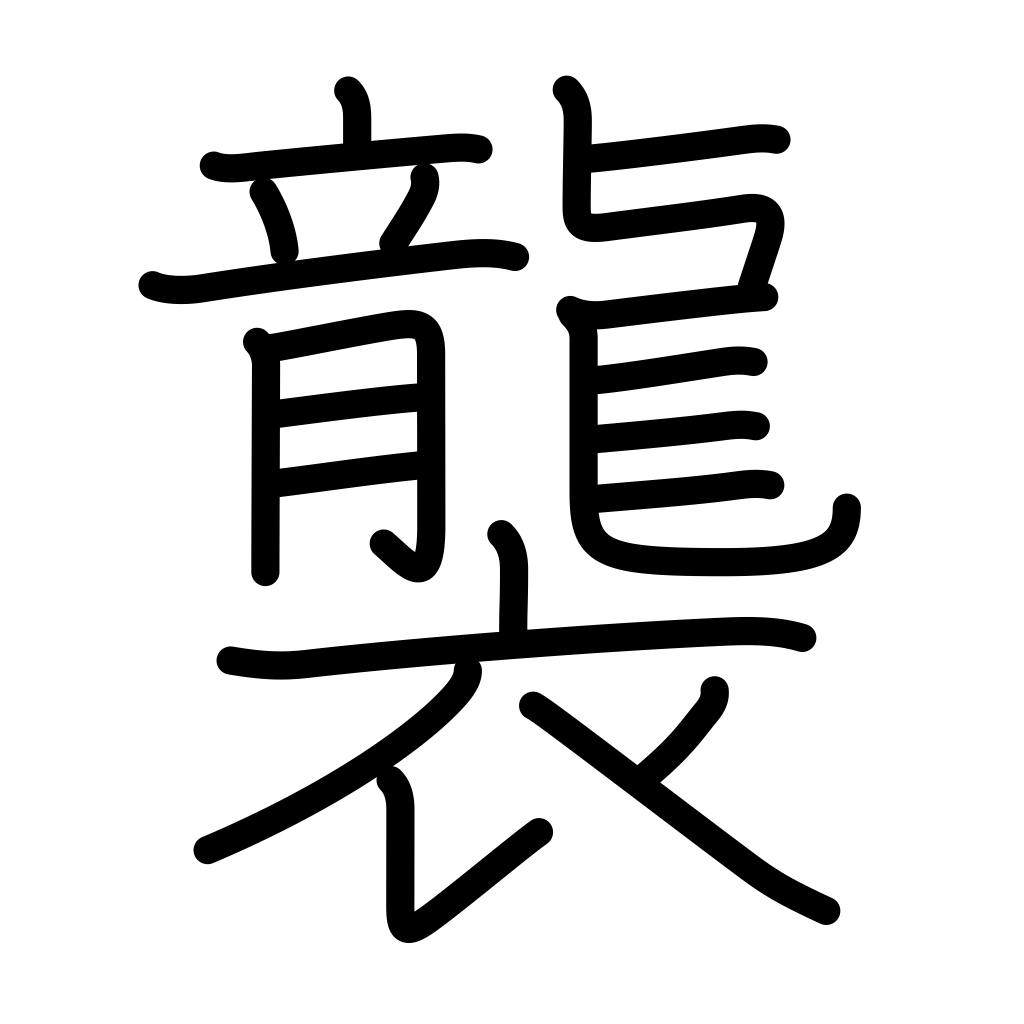
Meaning: attack, advance on, succeed to, pile, heap